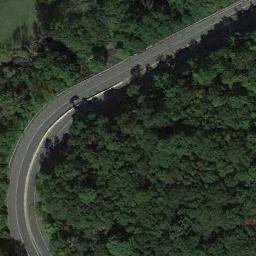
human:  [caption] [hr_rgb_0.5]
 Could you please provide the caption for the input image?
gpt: There are only two cars on the highway .

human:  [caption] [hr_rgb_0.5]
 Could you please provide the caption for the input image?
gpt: A freeway with a bend goes through the forest with many dark green trees .

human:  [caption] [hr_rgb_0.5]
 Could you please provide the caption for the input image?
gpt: A large stretch of green forest surrounds a curved freeway .

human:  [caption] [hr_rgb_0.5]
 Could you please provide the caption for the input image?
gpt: The freeway goes through the forest with a car .

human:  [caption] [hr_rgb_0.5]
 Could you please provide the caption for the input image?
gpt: There are many green trees beside the freeway .